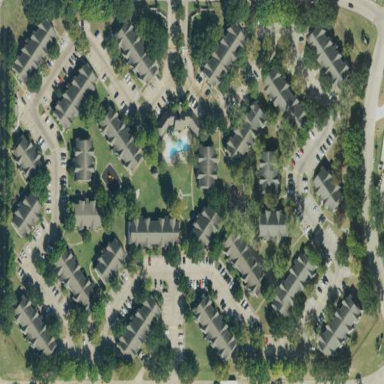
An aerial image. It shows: Residential area with apartments.